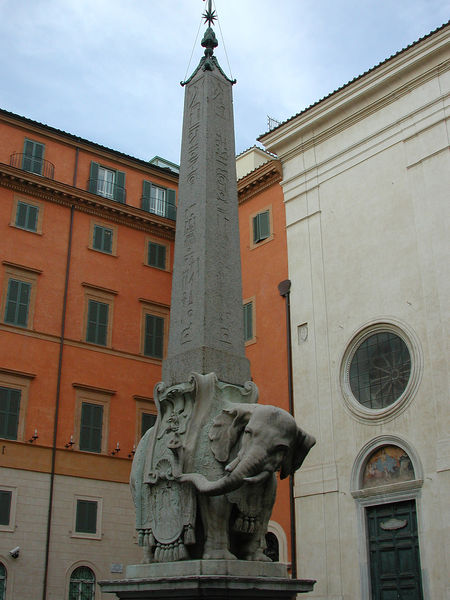
Titel: Elefant mit Obelisk
Künstler: Ercole Ferrata
Standort: Rom, Piazza della Minerva (EU - I - Latium)
Schlagwörter: himmel, fenster, säule, tür, weiss, haus, rot, sockel, spitze, kirche, sonne, fransen, decke, ohren, fensterläden, kreis, skulptur, sattel, relief, schrift, fassade, italien, türe, platz, rundbogen, inschrift, tor, foto, fensterladen, innenhof, religion, stern, rundfenster, rom, aufschrift, halbkreis, sims, obelisk, sakralbau, monument, ägypten, elefant, rüssel, michelangelo, stoßzähne, indisch, afrikanisch, agyptisch, sprosen, mochee